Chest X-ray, AP view. Patient: 29 years old, sex M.
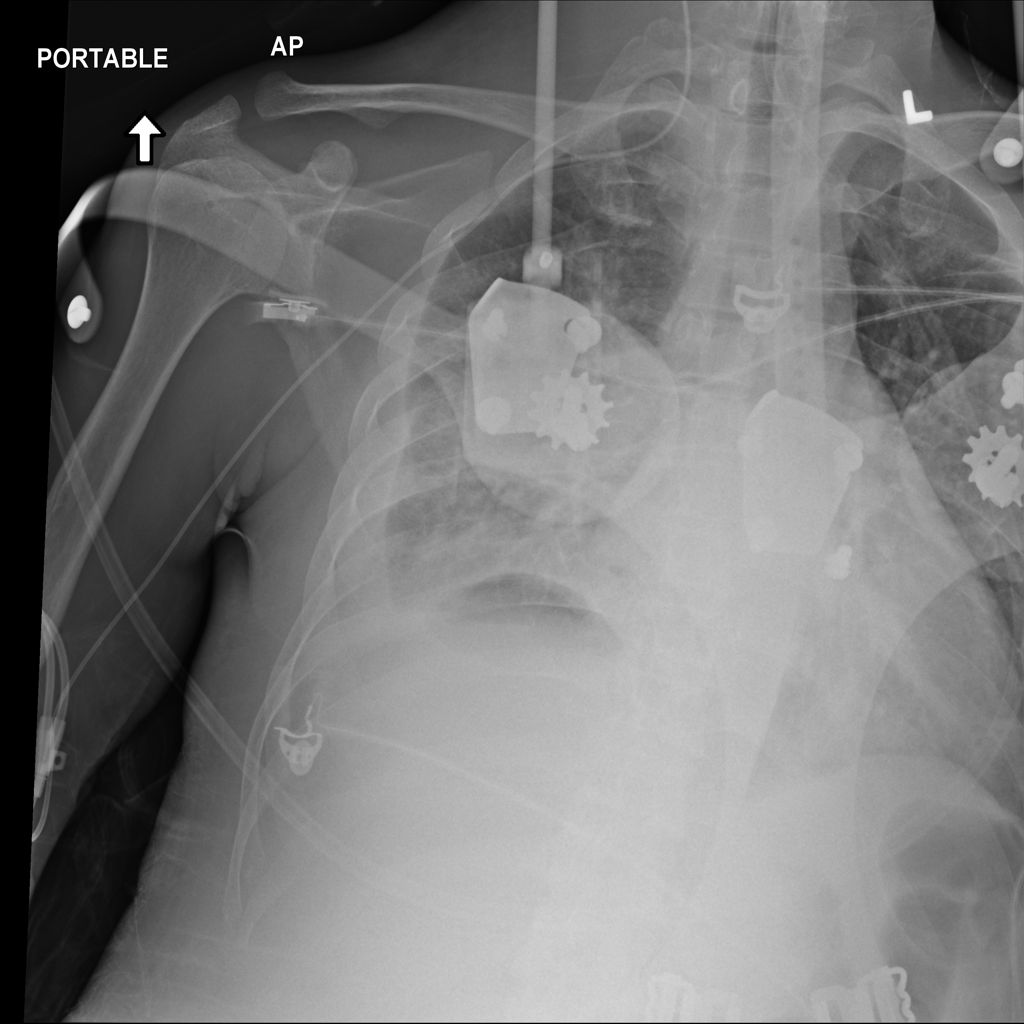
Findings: Effusion, Infiltration